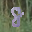
Label: 8